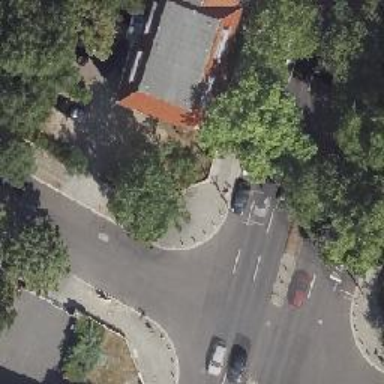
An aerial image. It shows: Sidewalk.